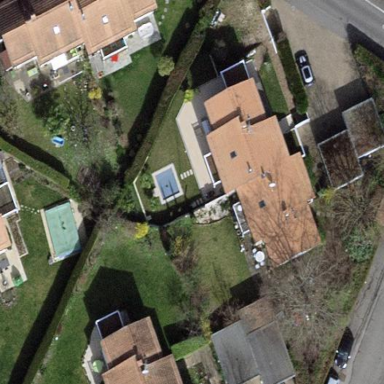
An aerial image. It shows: Garden enclosed by fence.